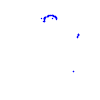
Particle: pion